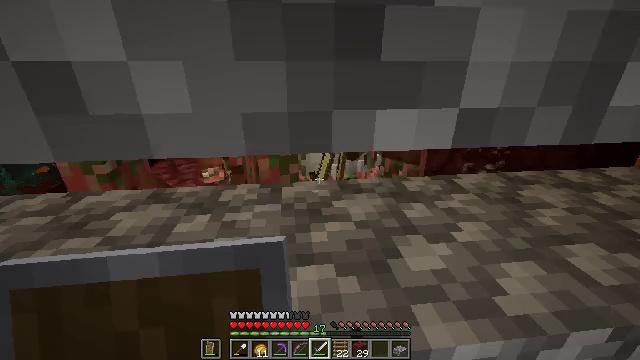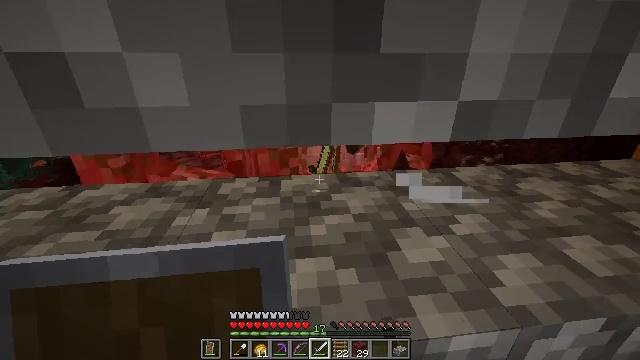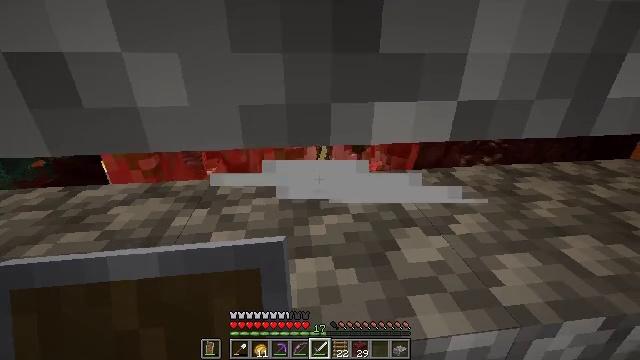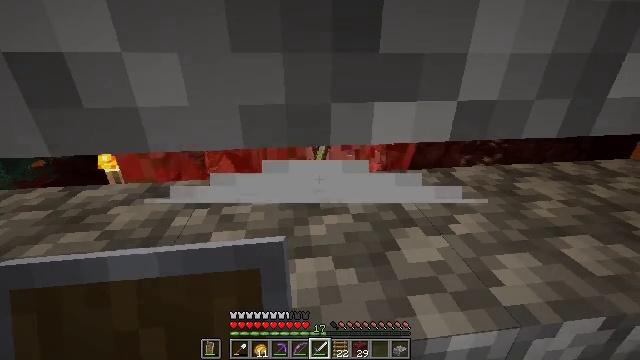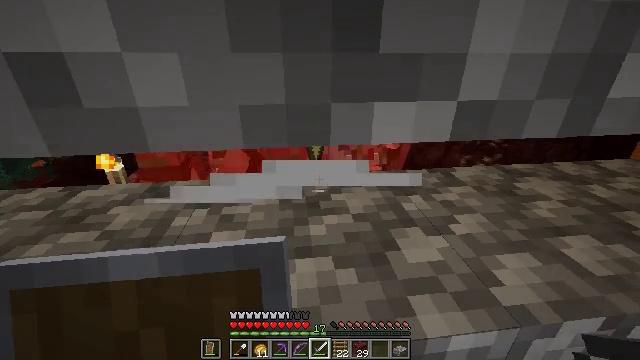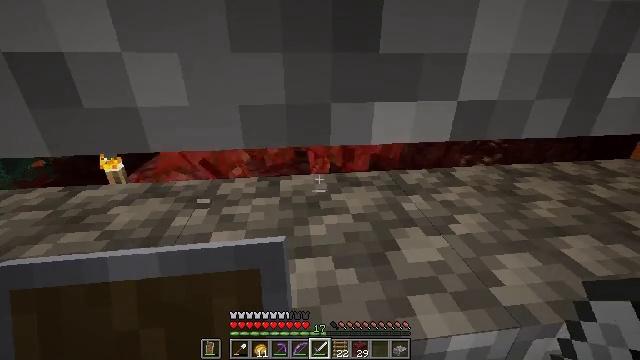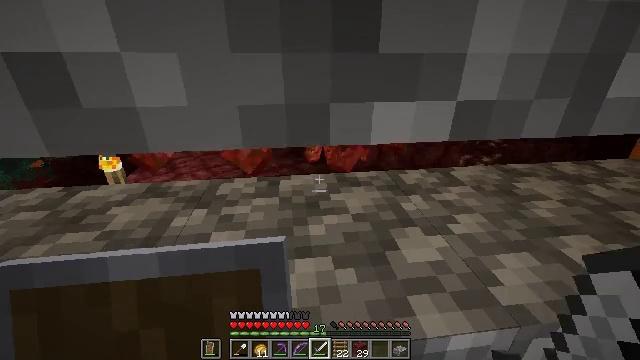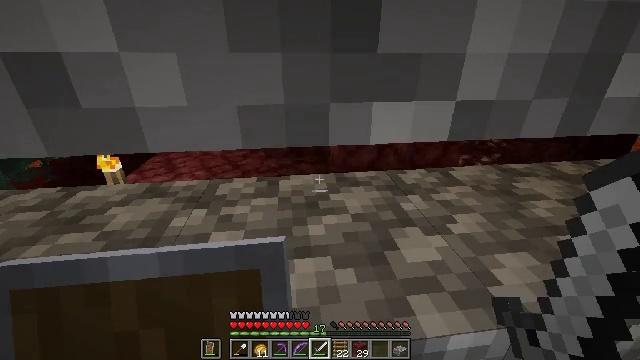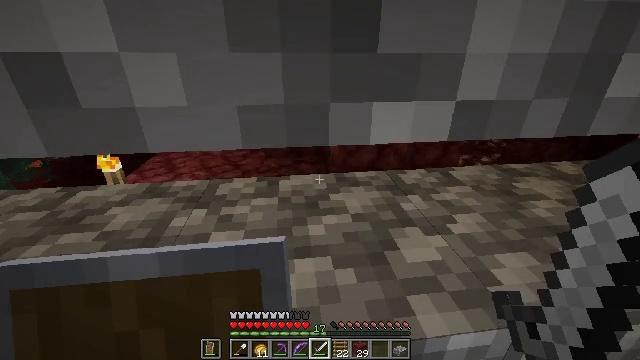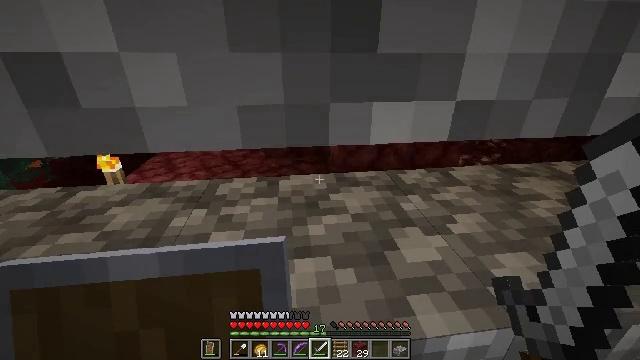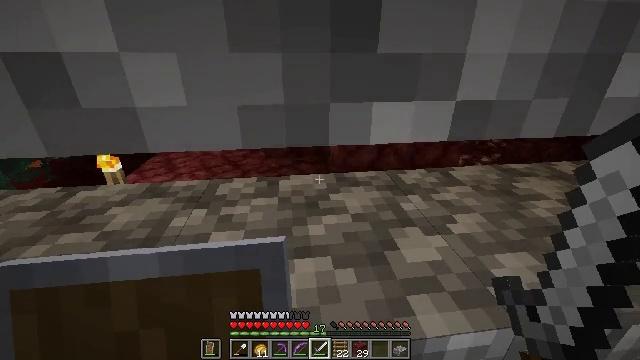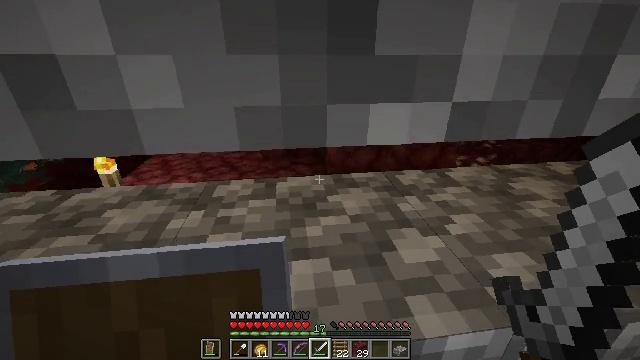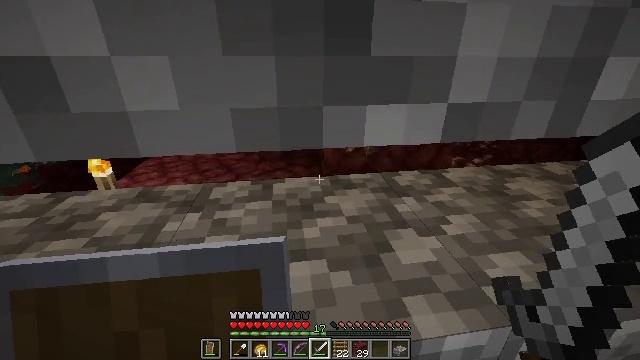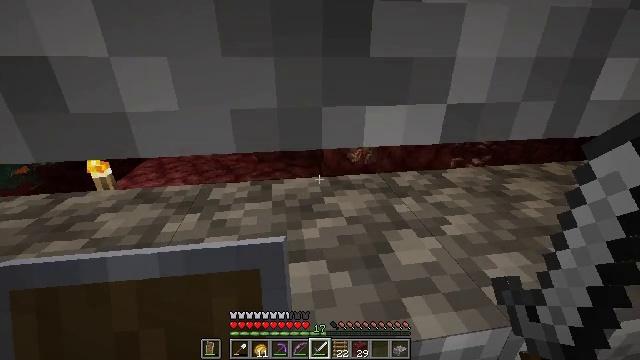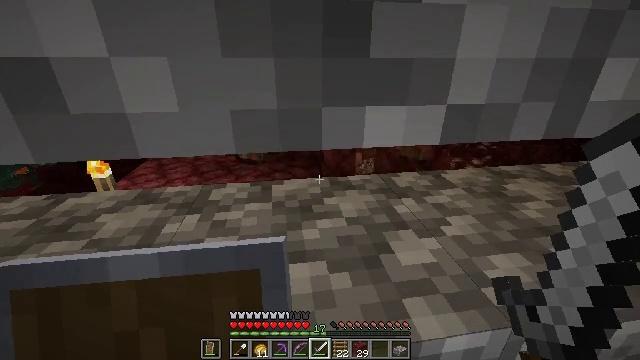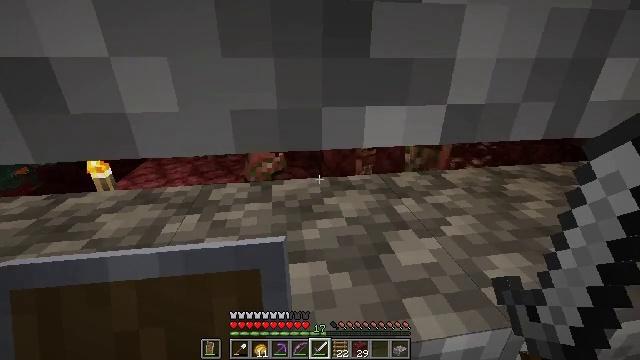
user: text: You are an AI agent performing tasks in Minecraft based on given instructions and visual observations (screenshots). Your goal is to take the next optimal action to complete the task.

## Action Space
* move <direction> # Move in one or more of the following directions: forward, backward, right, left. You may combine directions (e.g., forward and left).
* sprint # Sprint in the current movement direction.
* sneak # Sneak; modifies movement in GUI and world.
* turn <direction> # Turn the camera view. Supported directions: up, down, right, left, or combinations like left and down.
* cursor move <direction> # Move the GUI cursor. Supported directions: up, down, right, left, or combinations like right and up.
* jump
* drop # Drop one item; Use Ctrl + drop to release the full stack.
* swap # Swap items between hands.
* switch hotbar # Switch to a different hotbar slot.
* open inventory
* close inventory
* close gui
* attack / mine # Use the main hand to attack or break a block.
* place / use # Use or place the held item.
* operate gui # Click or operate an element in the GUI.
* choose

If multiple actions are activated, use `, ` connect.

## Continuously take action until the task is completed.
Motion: motion action
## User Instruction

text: Kill a zombified piglin.
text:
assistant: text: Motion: turn down
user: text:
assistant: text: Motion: no_op
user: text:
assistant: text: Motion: no_op
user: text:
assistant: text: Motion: no_op
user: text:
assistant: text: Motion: no_op
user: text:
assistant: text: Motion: no_op
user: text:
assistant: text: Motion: no_op
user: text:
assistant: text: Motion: no_op
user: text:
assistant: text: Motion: no_op
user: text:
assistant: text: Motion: no_op
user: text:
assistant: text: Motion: no_op
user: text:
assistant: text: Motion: no_op
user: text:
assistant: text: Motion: no_op
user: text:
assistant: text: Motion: no_op
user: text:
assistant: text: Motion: no_op
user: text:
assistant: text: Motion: no_op
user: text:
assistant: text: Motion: no_op
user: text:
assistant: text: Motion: no_op
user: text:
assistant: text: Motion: no_op
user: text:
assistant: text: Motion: no_op
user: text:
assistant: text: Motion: no_op
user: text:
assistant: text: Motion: no_op
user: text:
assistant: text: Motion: no_op
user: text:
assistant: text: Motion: no_op
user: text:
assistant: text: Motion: no_op
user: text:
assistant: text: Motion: no_op
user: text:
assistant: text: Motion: no_op
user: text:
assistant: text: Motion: no_op
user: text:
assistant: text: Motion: no_op
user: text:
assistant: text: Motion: no_op